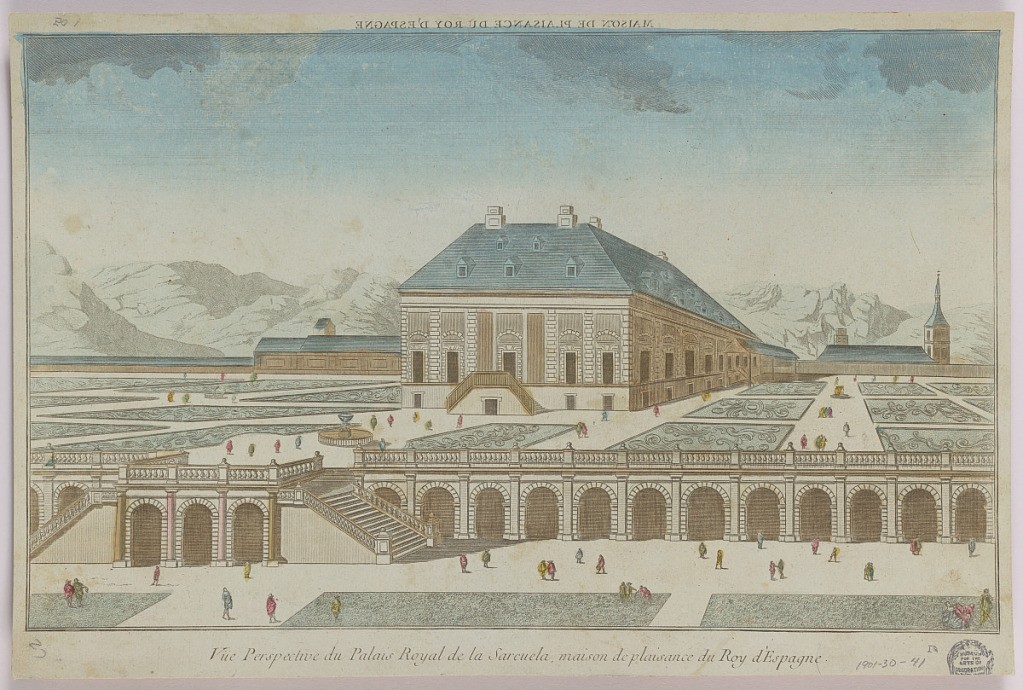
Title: Peep-show, Vuë Perspective du Palais Royal de la Sarcuela, Maison de Plaisance du Roy d'Espagne
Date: ca. 1750
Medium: Engraving in ink with washes of watercolor on paper, mounted on scrapbook page
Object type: Print
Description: Peep-show print